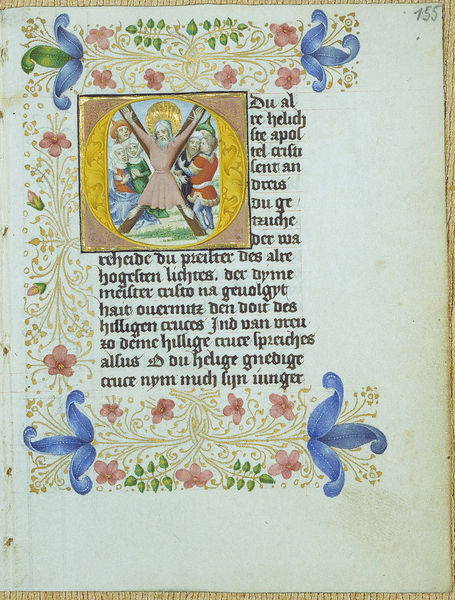
Titel: Lochner-Gebetsbuch
Künstler: Stefan Lochner
Institution: Darmstadt, Universitäts- und Landesbibliothek
Schlagwörter: blau, blumen, braun, männer, blüten, rot, ornament, bibel, rahmen, gold, blatt, rosa, schrift, papier, angst, floral, deutsch, freude, buch, kreuz, religion, druck, seite, text, buchstaben, initiale, buchdruck, heiligenschein, zahl, kreuzigung, hilfe, mittelalter, heiliger, märtyrer, lilien, christen, miniatur, fraktur, altdeutsch, latein, kalligraphie, martyrium, apostel, buchmalerei, majuskel, kaligraphie, andreas, spätmittelalter, minuskel, heiliger andreas, hilflosigkeit, zeichnung, 1500, paginiert, vergeltung, 155, andresas, wiederruf